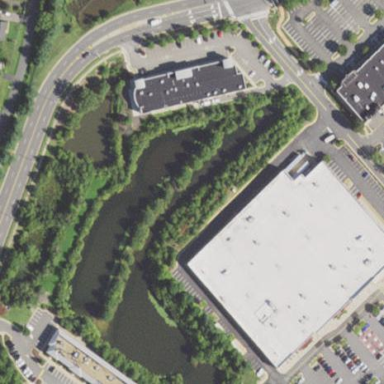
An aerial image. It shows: Department store building.